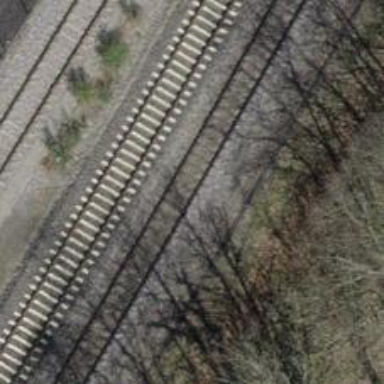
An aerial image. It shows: Single rail track for railway.